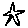
Label: star